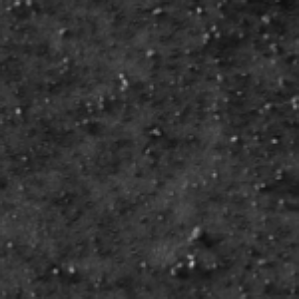
Label: frost